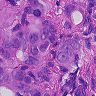
Metastatic tissue present: yes